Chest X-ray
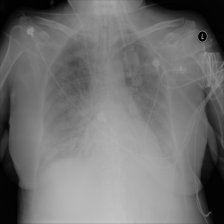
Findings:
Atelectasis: negative
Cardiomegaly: negative
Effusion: negative
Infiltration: negative
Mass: negative
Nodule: negative
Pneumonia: negative
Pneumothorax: negative
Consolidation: negative
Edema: negative
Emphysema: negative
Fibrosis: negative
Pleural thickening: negative
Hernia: negative